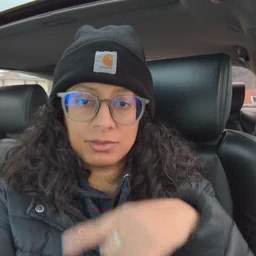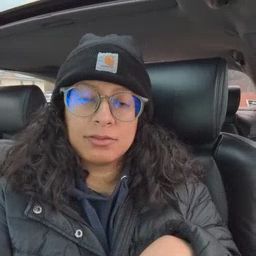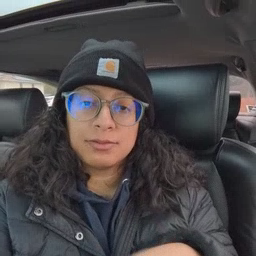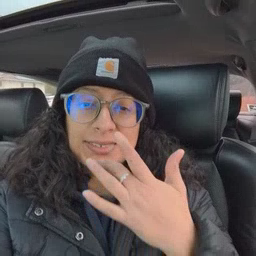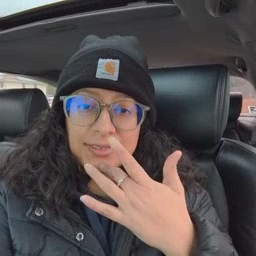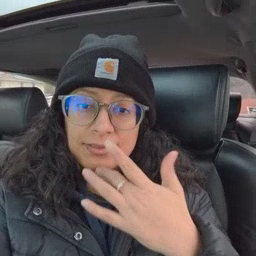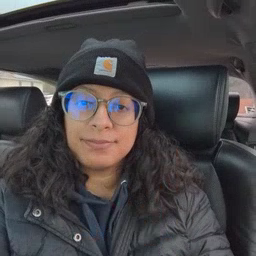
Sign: taste